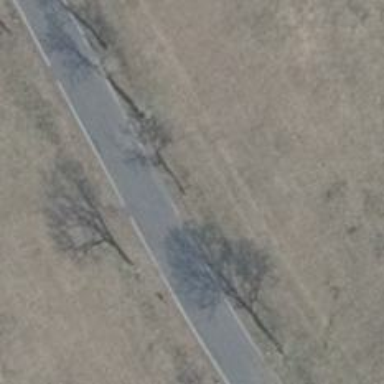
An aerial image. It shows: Row of trees in natural setting.